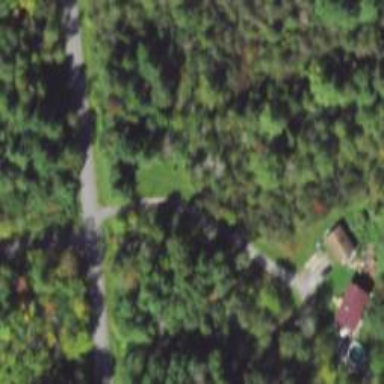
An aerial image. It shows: Driveway leading to service road.